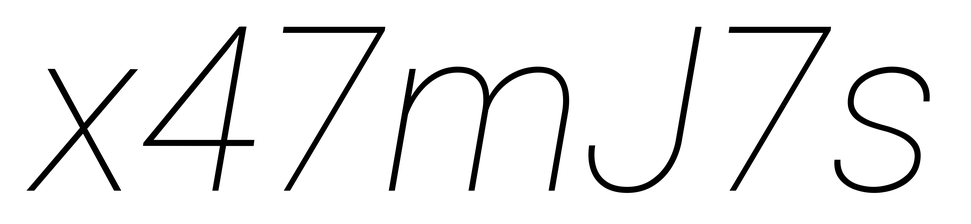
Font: Roboto-Italic_Thin_Italic